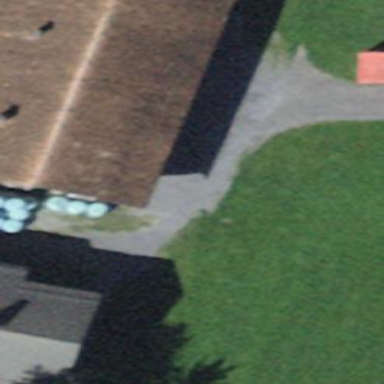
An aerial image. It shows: Farm auxiliary building.